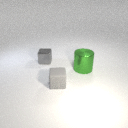
small gray rubber cube to the left of large green metal cylinder